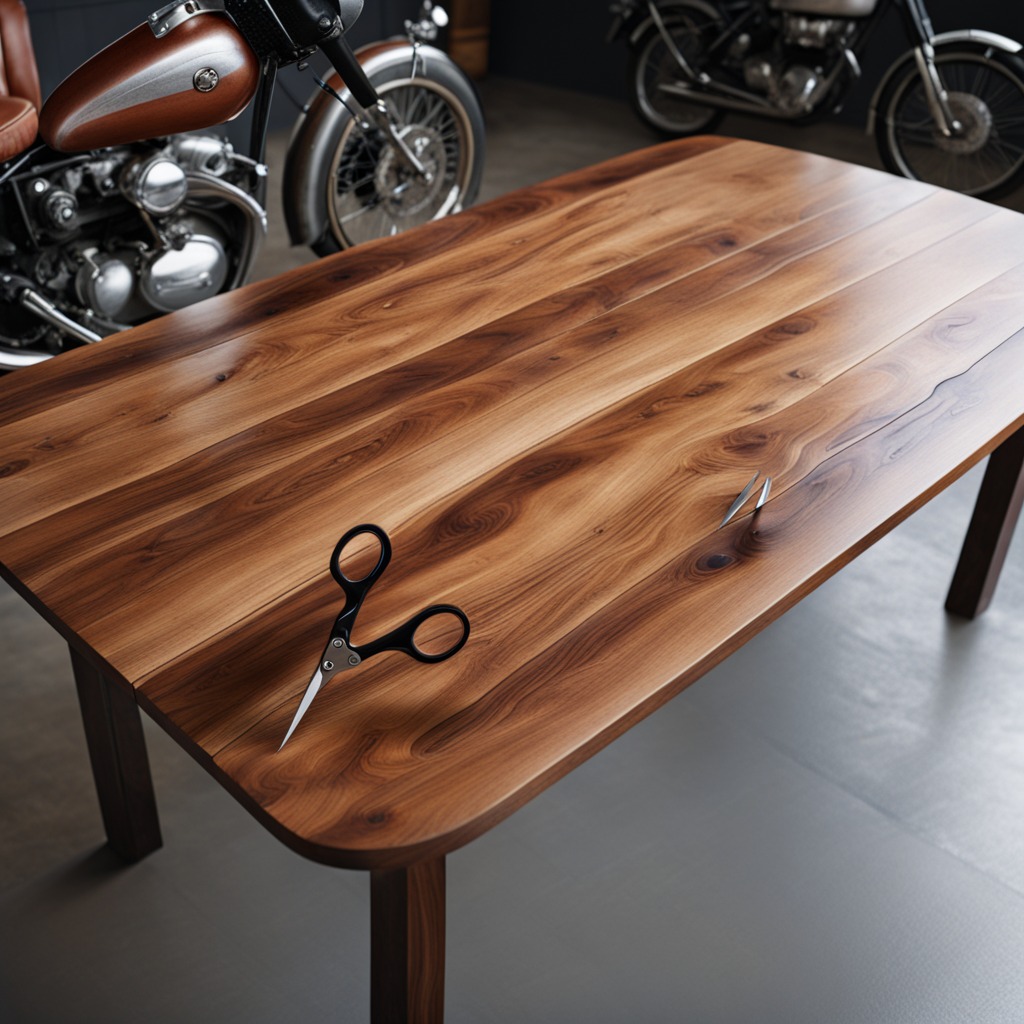
A scissor lies on the wooden table in the vintage motorcycle garage.